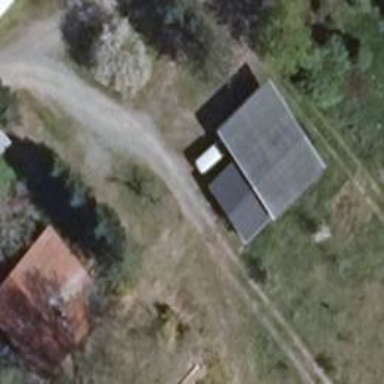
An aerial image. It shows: Isolated dwelling in remote location.